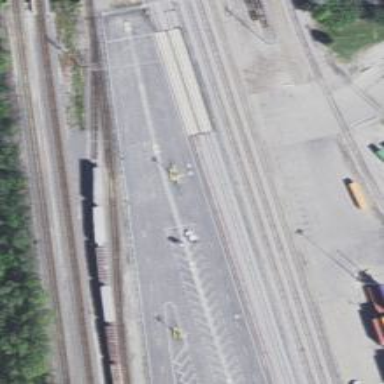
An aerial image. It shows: Abandoned railway yard.